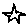
Label: star